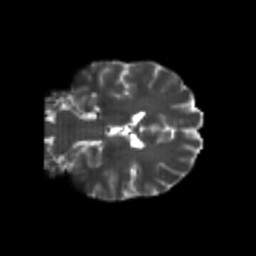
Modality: T2w
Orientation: coronal
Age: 24
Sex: male
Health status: healthy
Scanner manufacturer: philips
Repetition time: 7.391 s
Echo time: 0.08599 s